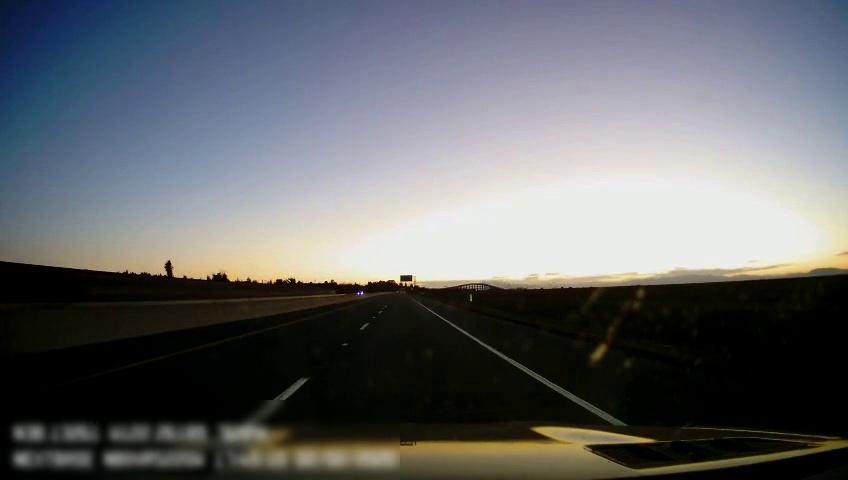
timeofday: Dusk/Dawn/Twilight
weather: Sunny
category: Drivable Space
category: Lanes | Current Lane
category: Lanes | Current Lane
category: Lanes | Alternate Lane